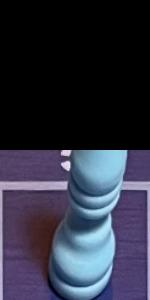
Label: Bishop_White